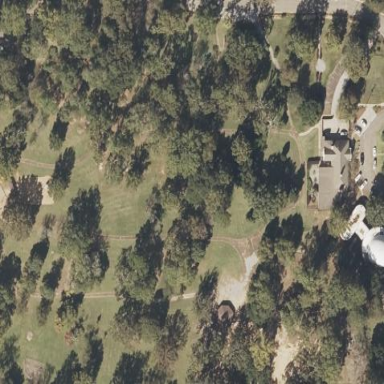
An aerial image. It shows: Lovely park for leisure and relaxation.